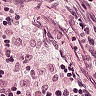
Metastatic tissue present: no